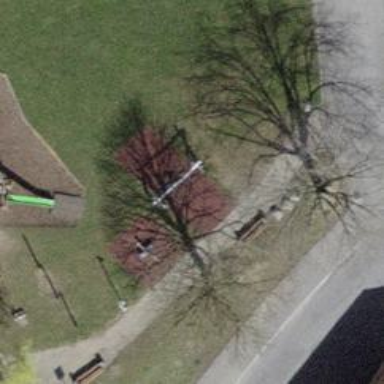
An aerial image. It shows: Springy playground.